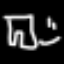
Label: pants